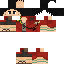
A female human skin with medium skin, wearing brown long hair dressed in a red robe top and red shorts, featuring a closed mouth.